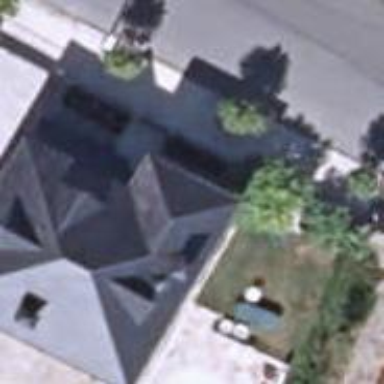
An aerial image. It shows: Simple and straightforward house.